Question: Is there any way to change the position of the drop-down spinner in the action bar?
I've found this style for the spinner-drop down:
'''
<style name="Sherlock.__Widget.Holo.Spinner" parent="Widget">
<item name="android:dropDownSelector">@drawable/abs__list_selector_holo_dark</item>
<item name="android:popupBackground">@drawable/abs__menu_dropdown_panel_holo_dark</item>
<item name="android:dropDownVerticalOffset">0dip</item>
<item name="android:dropDownHorizontalOffset">0dip</item>
<item name="android:dropDownWidth">wrap_content</item>
<item name="android:gravity">left|center_vertical</item>
<item name="android:spinnerMode">dropdown</item>
<item name="android:clickable">true</item>
</style>
'''
...but how do I make this spinner go all the way to the right of the action bar? Right now it looks like this....

I'd like for the spinner to sit flush against the right side of the action bar.
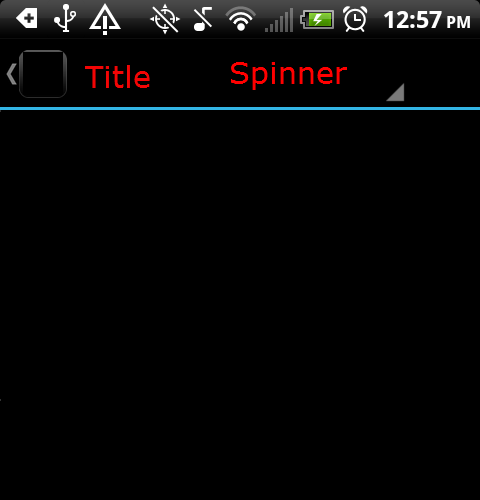
Answer: No.
The only way to do this would be to use a custom navigation where you give it your own 'Spinner'. Then you can set the gravity to the right on the 'ActionBar.LayoutParams'. This will move the custom view to the right of the screen (but it will still remain to the left of the action items).